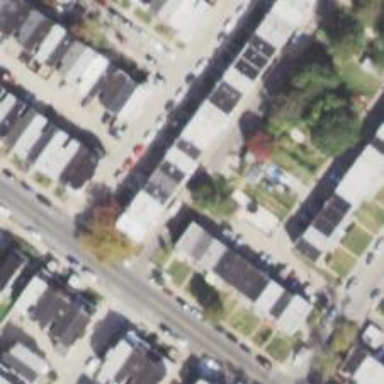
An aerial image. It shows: Alley classified as service road.